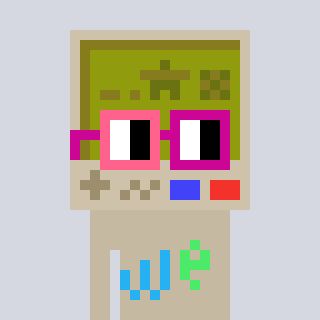
a pixel art character with square pink and red glasses, a gameboy-shaped head and a bege-colored body on a cool background